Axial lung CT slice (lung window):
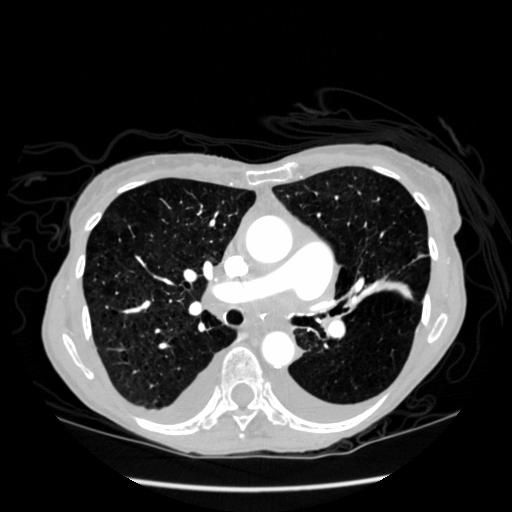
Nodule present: no